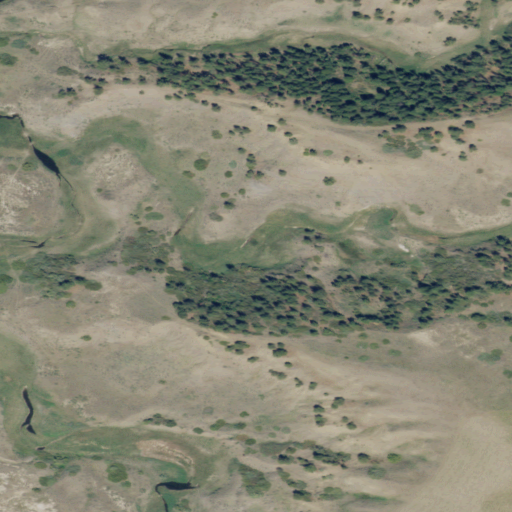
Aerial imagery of valley in Montana named Dexter Coulee containing shrub, evergreen forest, and grassland